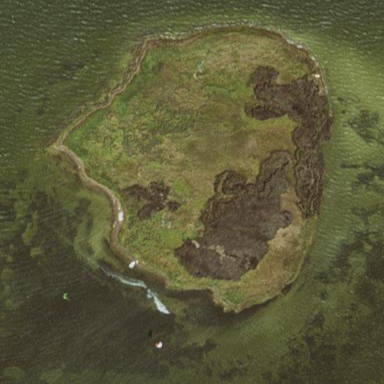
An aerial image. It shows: Islet along the natural coastline.